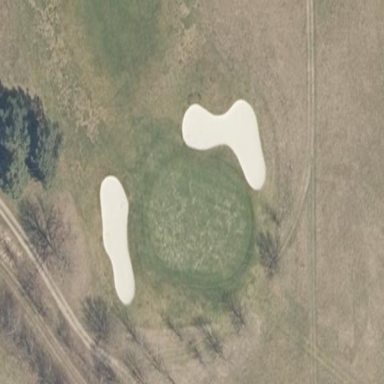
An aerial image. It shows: Golf green.